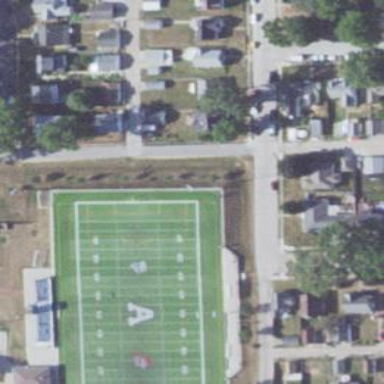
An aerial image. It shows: American football pitch.